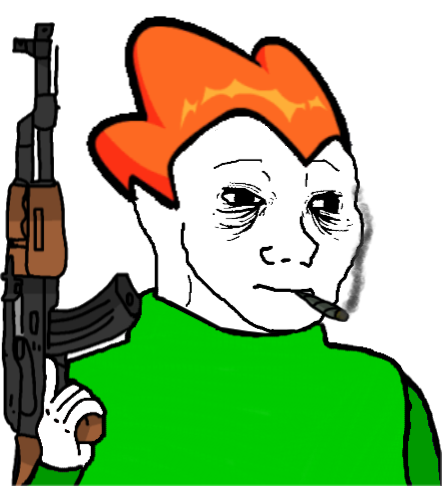
Label: 5_Doomer